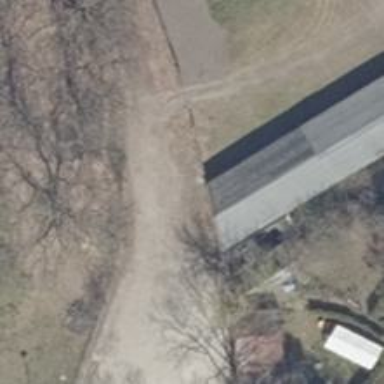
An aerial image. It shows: Compacted service road.